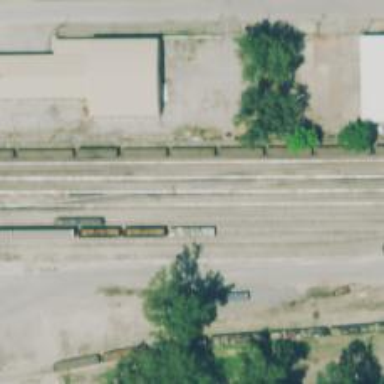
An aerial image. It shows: Railway yard in service.